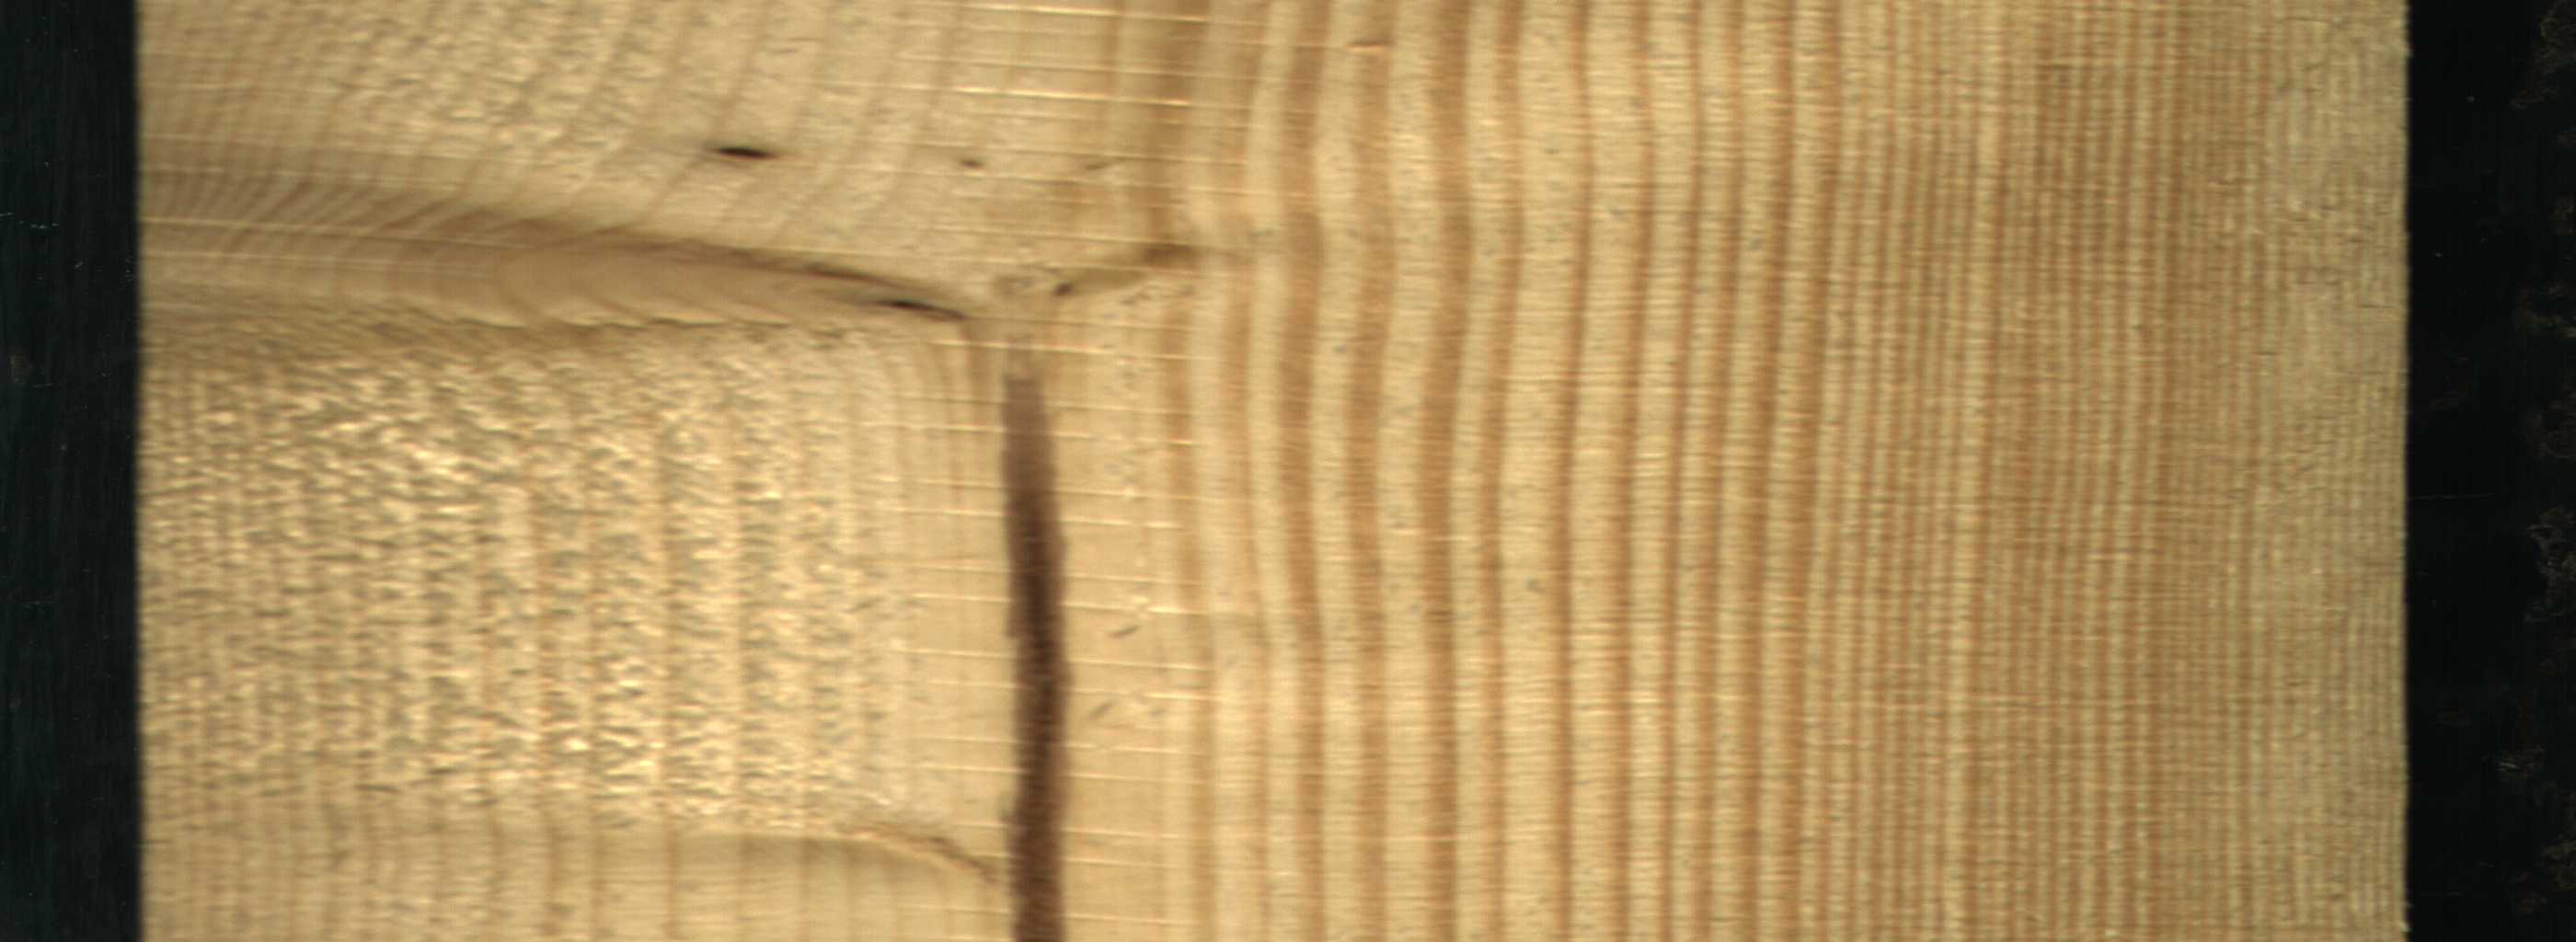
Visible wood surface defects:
Marrow
Dead_Knot
Live_Knot